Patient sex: F
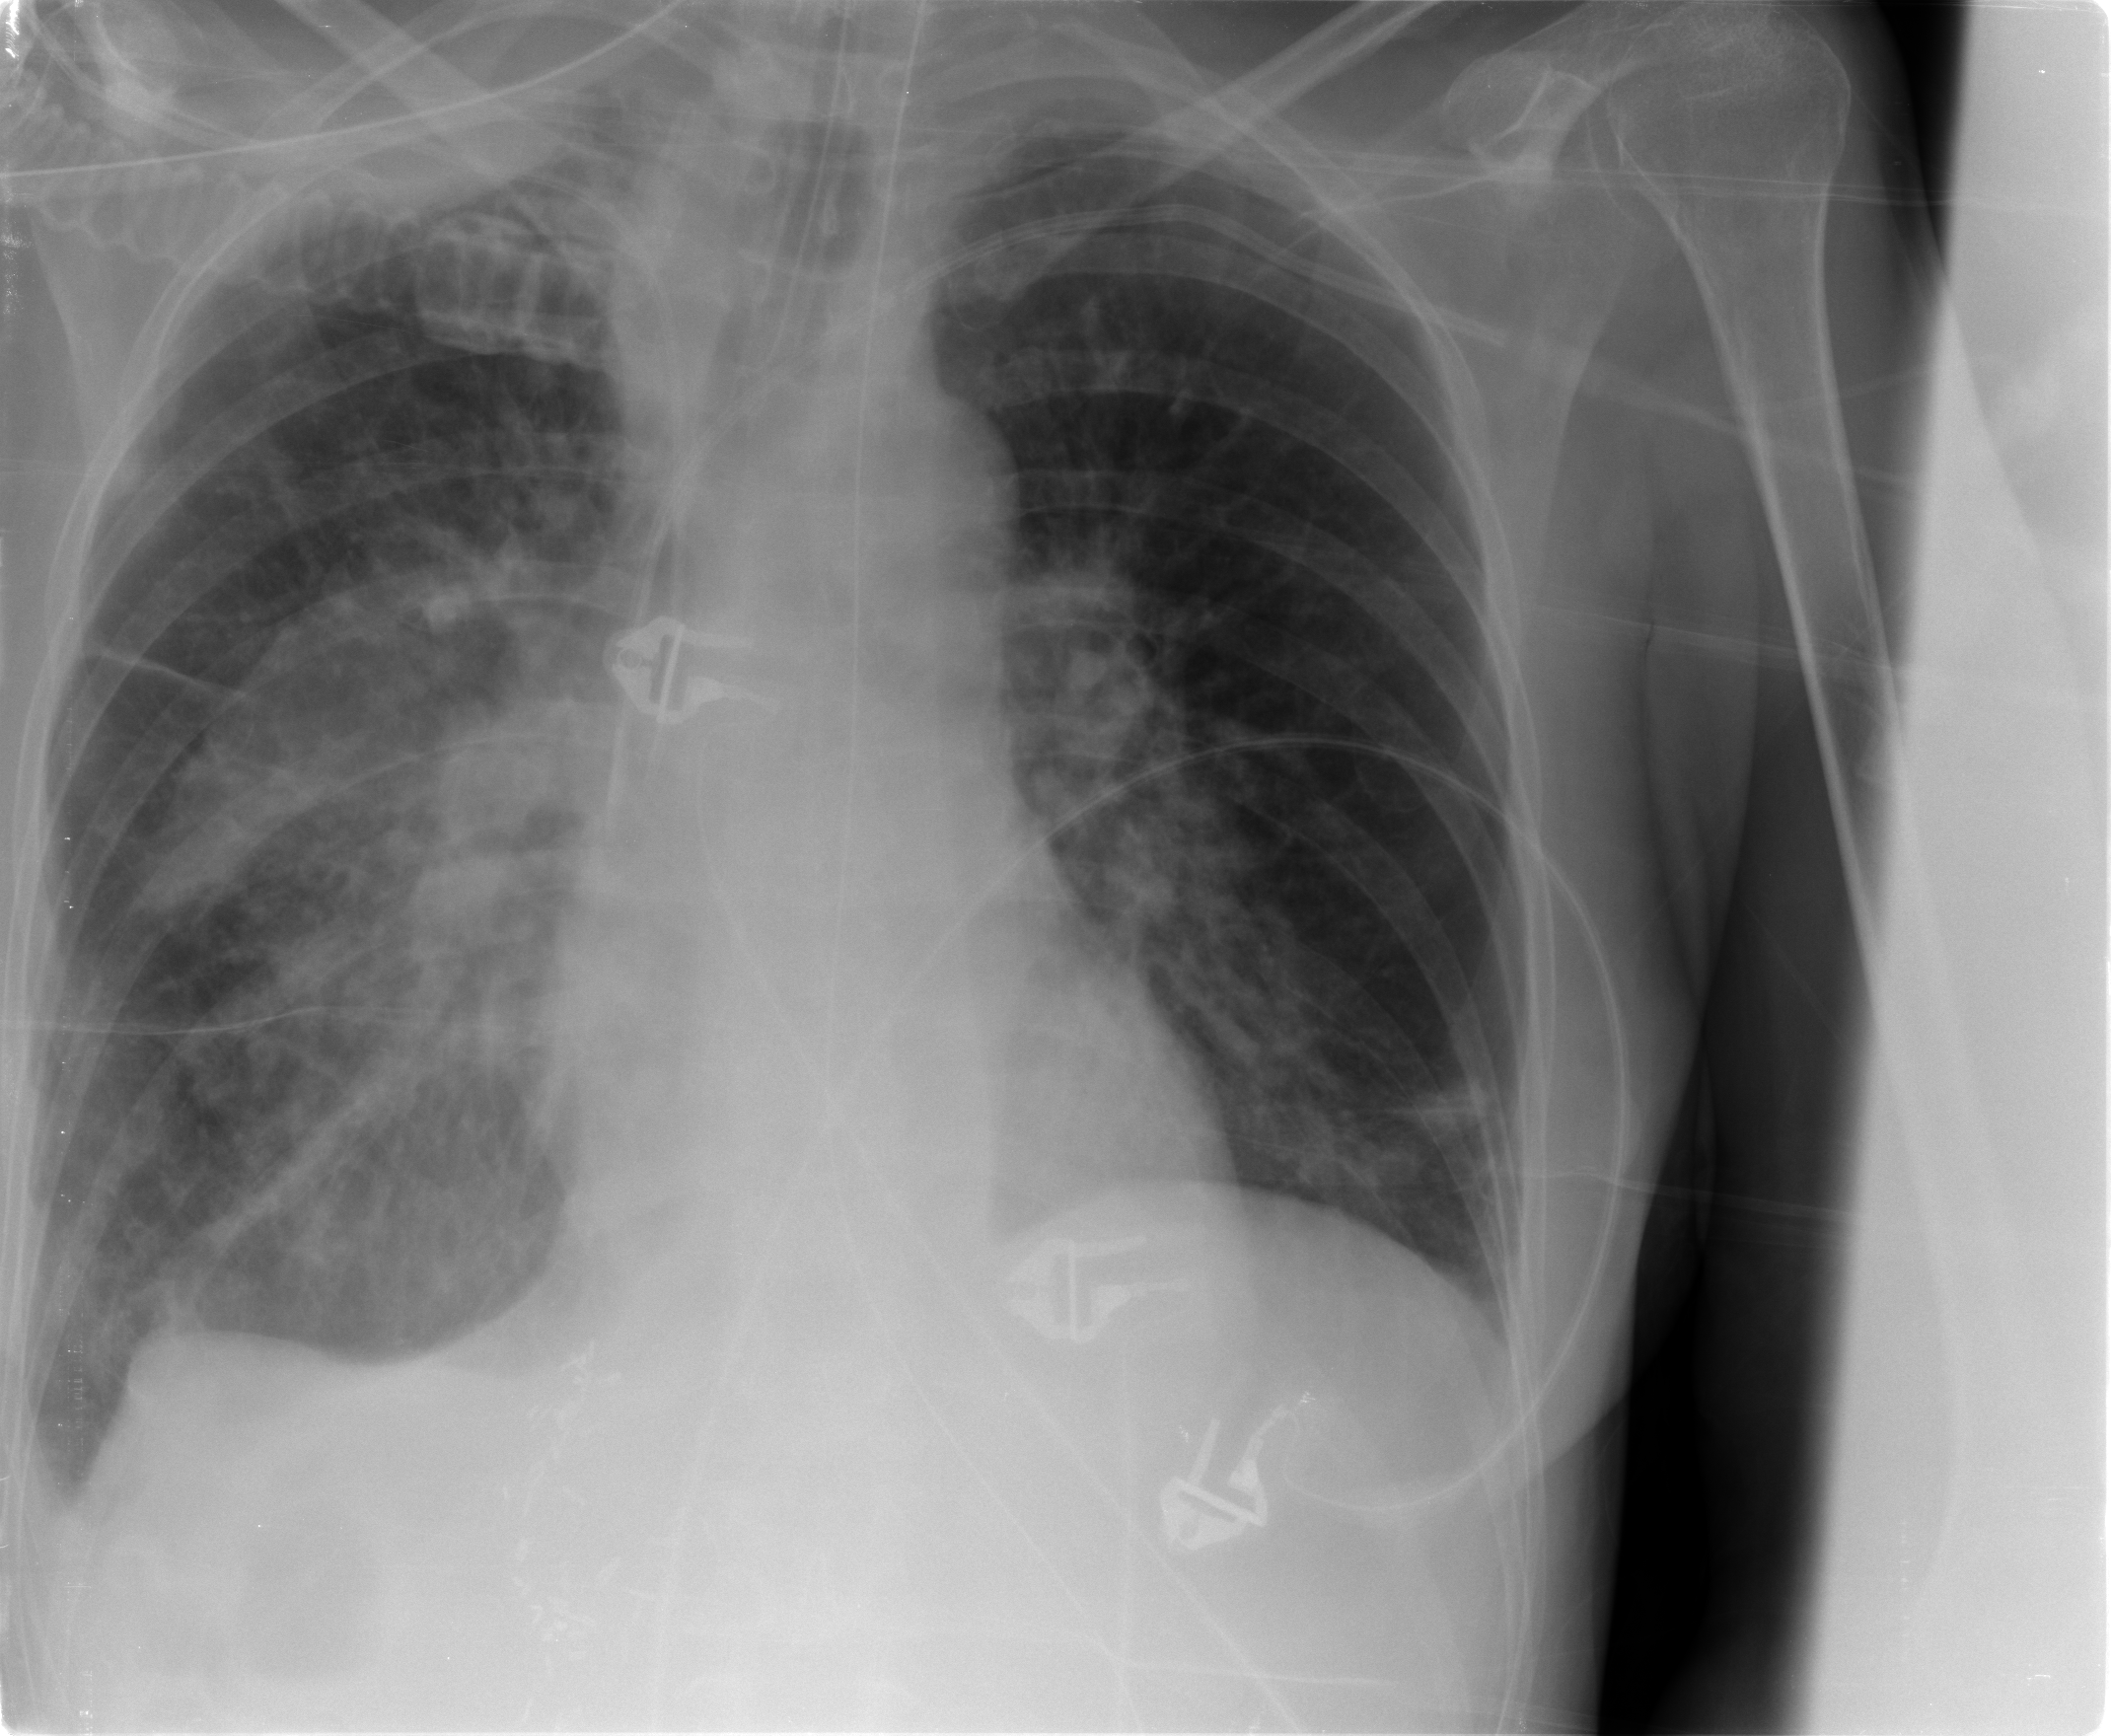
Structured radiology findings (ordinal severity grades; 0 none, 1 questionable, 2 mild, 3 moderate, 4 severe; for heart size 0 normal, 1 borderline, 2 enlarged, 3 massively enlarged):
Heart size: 0
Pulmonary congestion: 2
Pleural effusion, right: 3
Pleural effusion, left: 0
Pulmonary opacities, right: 2
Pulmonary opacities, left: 2
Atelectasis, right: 2
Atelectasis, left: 2